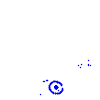
Particle: kaon